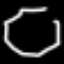
Label: octagon